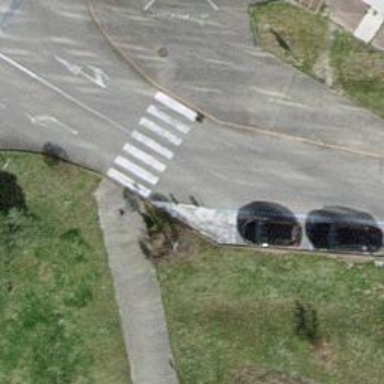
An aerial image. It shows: Marked crossing with zebra stripes on the road.